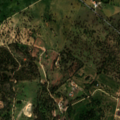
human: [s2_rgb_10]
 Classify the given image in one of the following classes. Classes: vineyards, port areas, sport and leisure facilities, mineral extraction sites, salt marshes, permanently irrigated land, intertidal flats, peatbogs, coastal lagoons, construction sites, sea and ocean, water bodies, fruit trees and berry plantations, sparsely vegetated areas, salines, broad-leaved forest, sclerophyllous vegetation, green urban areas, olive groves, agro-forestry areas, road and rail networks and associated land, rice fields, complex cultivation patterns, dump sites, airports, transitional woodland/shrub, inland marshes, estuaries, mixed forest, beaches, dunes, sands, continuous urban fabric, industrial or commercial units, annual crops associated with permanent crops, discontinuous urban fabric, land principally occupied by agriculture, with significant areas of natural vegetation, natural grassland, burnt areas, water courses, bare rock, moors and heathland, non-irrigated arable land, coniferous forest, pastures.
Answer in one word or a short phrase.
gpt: non-irrigated arable land, pastures, agro-forestry areas, broad-leaved forest